Interaction volume radius: 5 \u00c5
Interaction volume height: 30 \u00c5
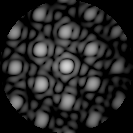
Disorder parameter: 0.1304